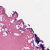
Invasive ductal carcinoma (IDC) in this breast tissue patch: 0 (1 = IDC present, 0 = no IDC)